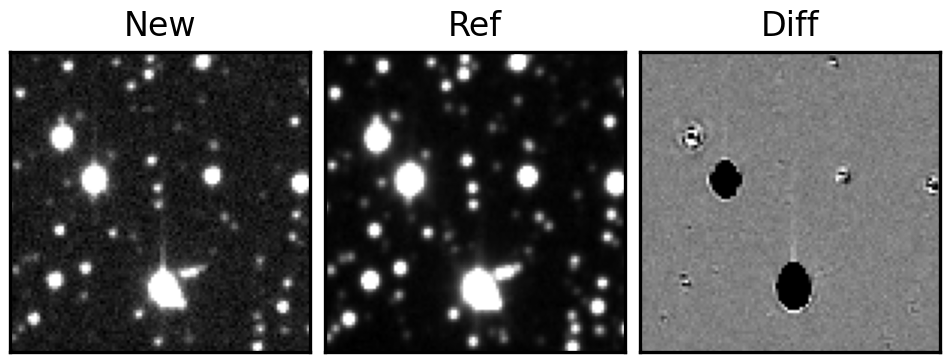
Label: bogus